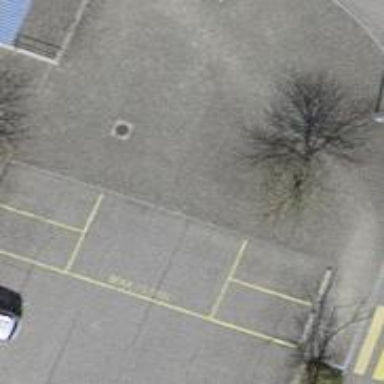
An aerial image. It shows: Parking aisle designated as service road.